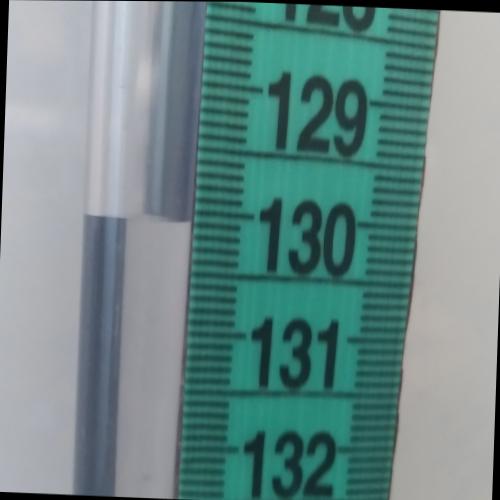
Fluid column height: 130.1 cm